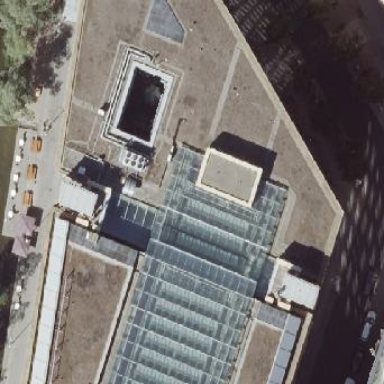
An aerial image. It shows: The roof of the building is flat and made of glass.